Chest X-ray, PA view. Patient: 62 years old, sex F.
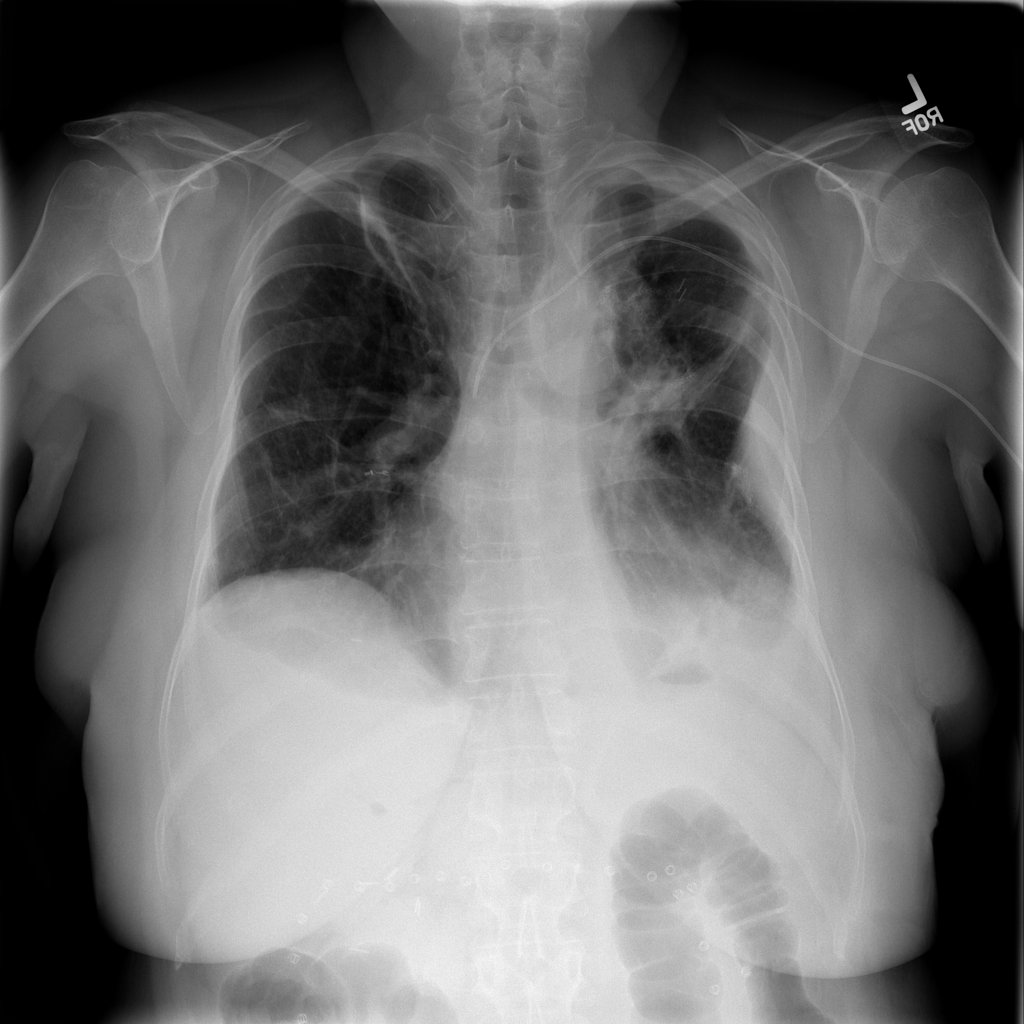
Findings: Atelectasis, Effusion, Pleural_Thickening